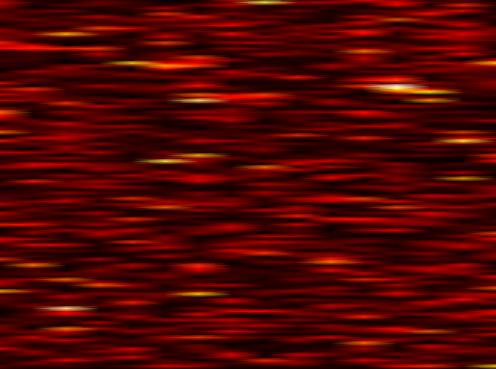
Label: FBMC